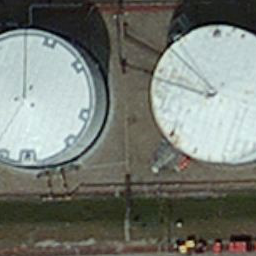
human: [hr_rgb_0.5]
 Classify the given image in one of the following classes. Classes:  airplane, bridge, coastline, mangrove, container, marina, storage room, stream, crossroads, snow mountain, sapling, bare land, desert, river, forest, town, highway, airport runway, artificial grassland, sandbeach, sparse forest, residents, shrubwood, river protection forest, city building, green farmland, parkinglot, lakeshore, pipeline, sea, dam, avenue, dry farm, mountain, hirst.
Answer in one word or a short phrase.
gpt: storage room